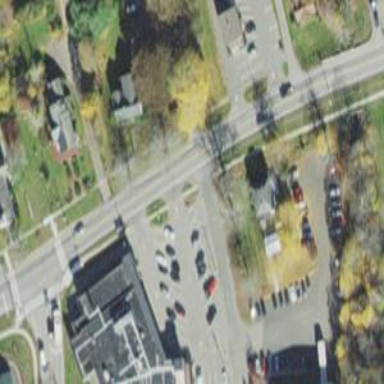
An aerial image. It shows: Footway crossing.